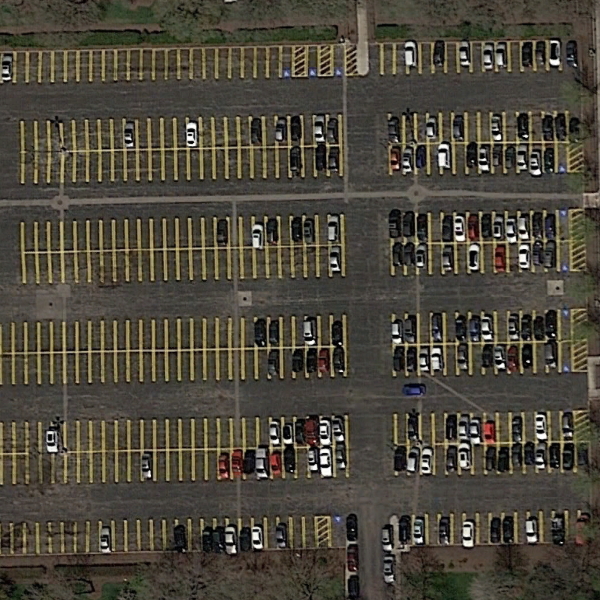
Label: Parking